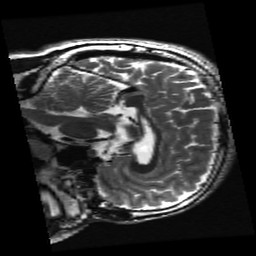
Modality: T2w
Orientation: sagittal
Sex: male
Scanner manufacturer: ge
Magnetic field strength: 3 T
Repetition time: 5 s
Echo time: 0.1017 s